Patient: sex M, age 23
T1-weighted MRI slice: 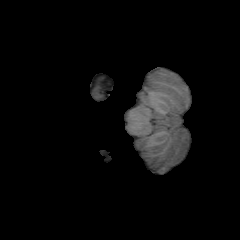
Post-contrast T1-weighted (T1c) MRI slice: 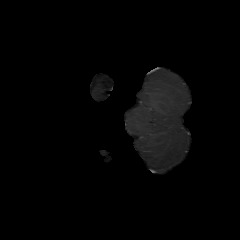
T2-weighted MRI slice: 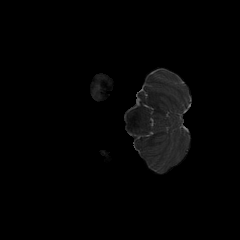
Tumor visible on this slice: no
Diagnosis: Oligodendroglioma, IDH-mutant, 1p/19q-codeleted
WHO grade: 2